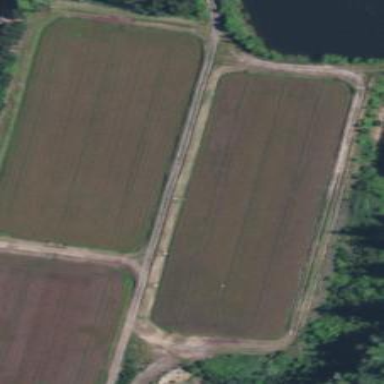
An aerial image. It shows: Farmland with cranberries as the main crop.